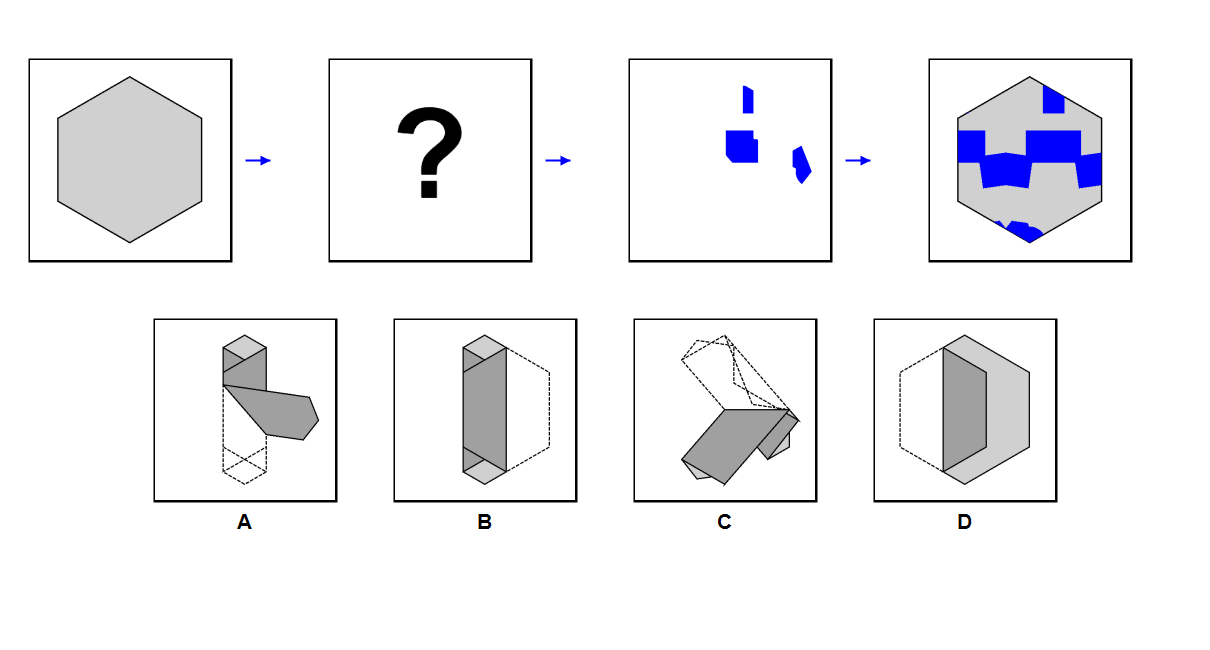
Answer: C